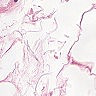
Metastatic tissue present: no